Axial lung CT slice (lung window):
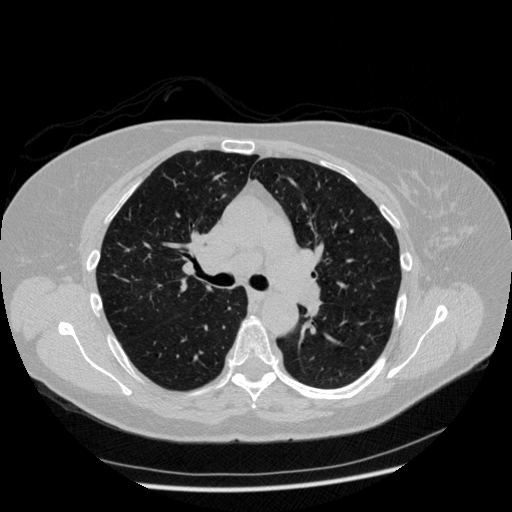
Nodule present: no